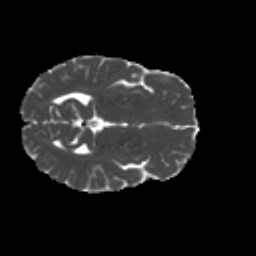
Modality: MD
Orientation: axial
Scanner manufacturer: siemens
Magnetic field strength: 3 T
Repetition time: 4.16 s
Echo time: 0.0806 s